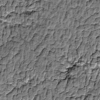
Label: not_dusty